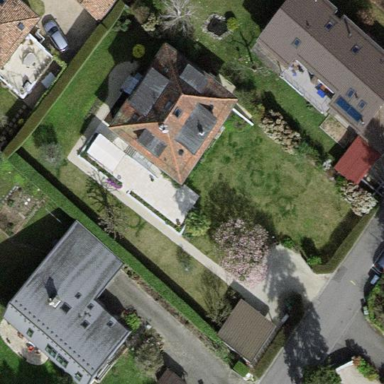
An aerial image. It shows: Garden enclosed by fence.